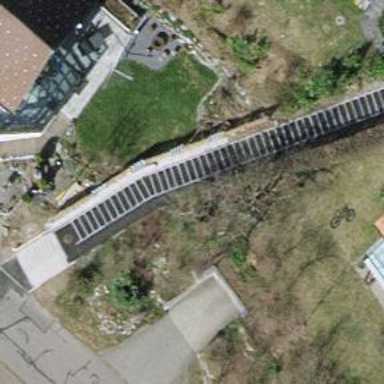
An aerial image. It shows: Set of steps on the road with ramp.